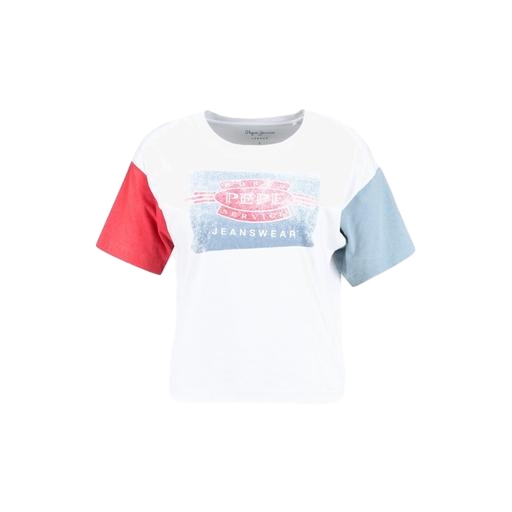
colorblock graphic tee, multicolor women’s white large t-shirt, multicolor boyfriend tee vintage, white background